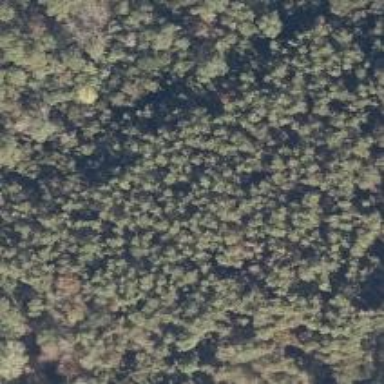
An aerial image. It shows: Forest area predominantly covered with needle-leaved trees.